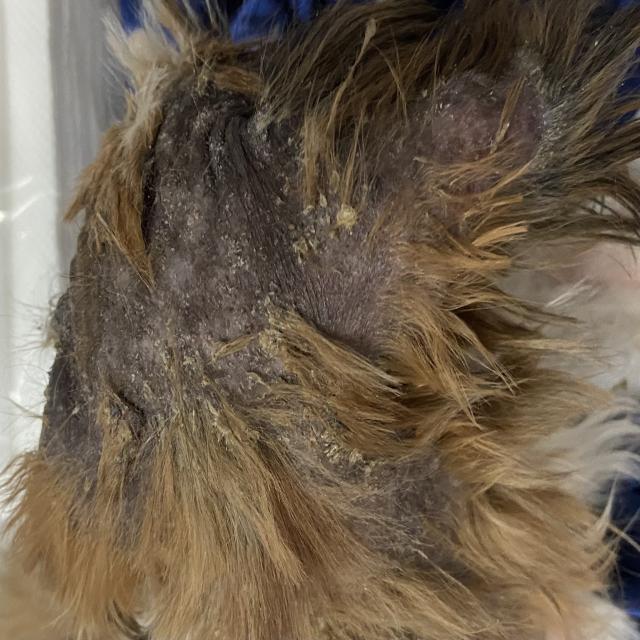
Canine demodicosis (Demodex mange) — caused by Demodex canis mites. Presents with alopecia, follicular papules, pustules, and comedones. Often localized on face and forelimbs.